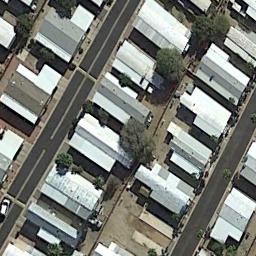
Label: residential